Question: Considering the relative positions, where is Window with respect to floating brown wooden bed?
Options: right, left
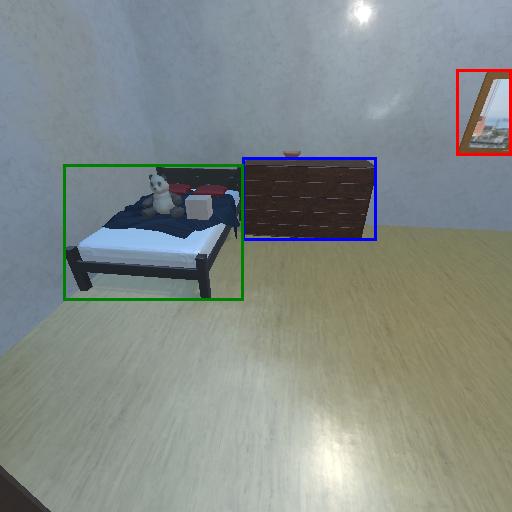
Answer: right